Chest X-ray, AP view. Patient: 21 years old, sex F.
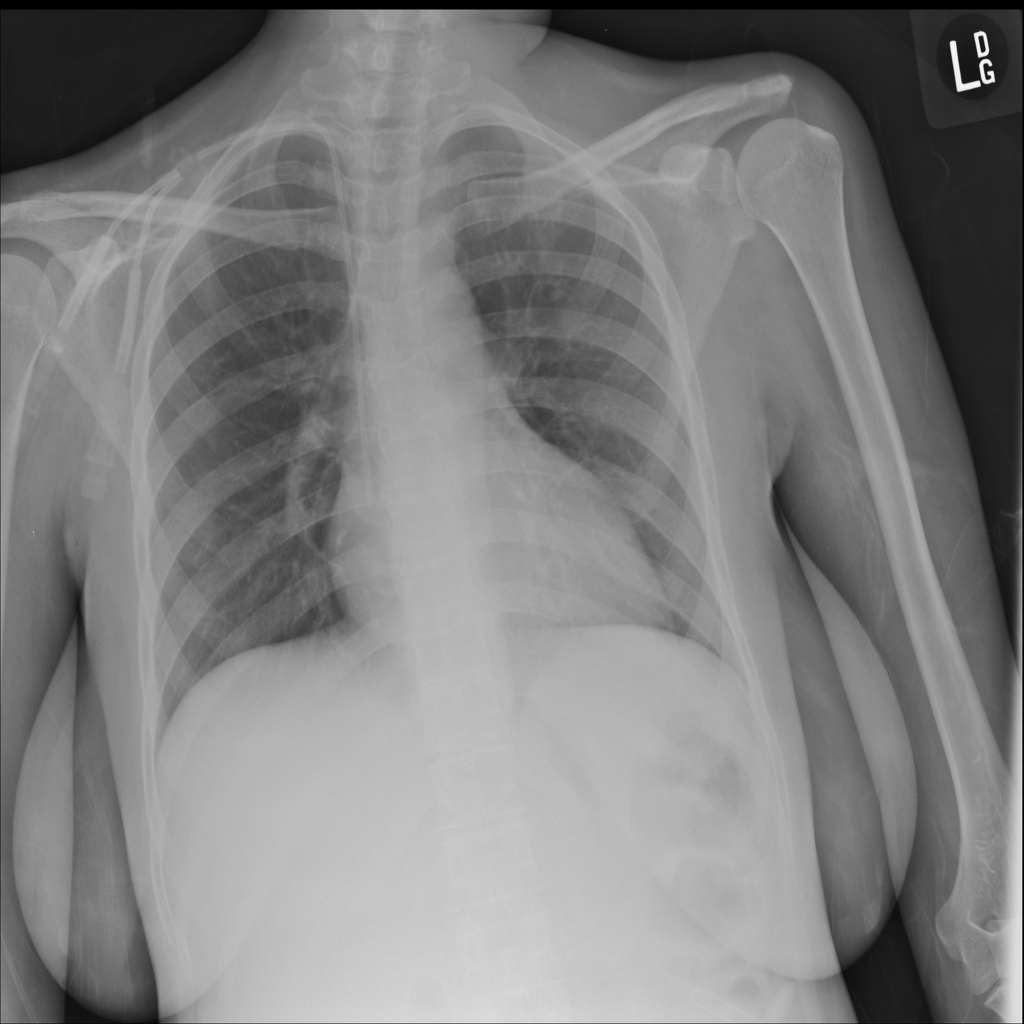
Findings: No Finding